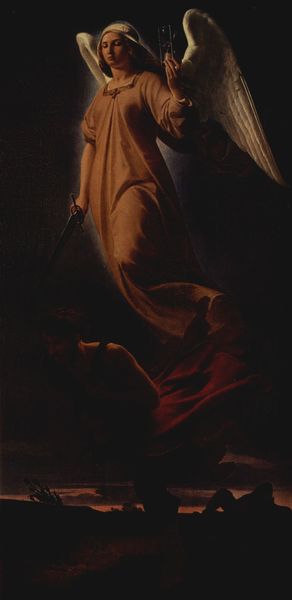
Titel: Nemesis
Künstler: Alfred Rethel
Standort: Sankt Petersburg
Institution: Eremitage
Schlagwörter: dunkel, felsen, flügel, fuß, gemälde, hand, himmel, körper, mann, schatten, schlaf, umhang, weiß, wolken, gelb, landschaft, ocker, stadt, braun, brust, finger, frau, geste, hell, hintergrund, kleid, licht, nacht, orange, schwarz, ölbild, rot, schleier, tuch, weg, hochformat, arm, augen, falten, gefieder, gesicht, halten, kragen, hände, öl, erde, horizont, sonnenaufgang, wolen, sonne, boden, auge, gewand, gold, haare, fliegen, engel, bein, ruhe, düster, man, sonnenuntergang, silhouette, romantik, ölgemälde, weiblich, kopftuch, faltenwurf, knie, nazarener, geschlossen, abendrot, leuchten, flug, schweben, augen zu, schwert, waffe, bedrohlich, gestik, dämon, sieg, knauf, schein, gestus, erleuchtet, glocke, höllensturz, segen, erscheinung, stundenglas, maria, hirten, erzengel, schwebend, gruß, satan, gefallen, verkündigung, geleit, schutz, michael, botschaft, aufsteigen, katharina, gabriel, horizonz, unheil, sanduhr, alexandria, segnend, besiegen, engelsflügel, herabsteigen, fliegt, föügel, finsterniss, staubsauger, engeäschwarz, gliegend, silhoueltee, ruckengel, schwebender engel, ein engel, engel ta mere, alexandrien